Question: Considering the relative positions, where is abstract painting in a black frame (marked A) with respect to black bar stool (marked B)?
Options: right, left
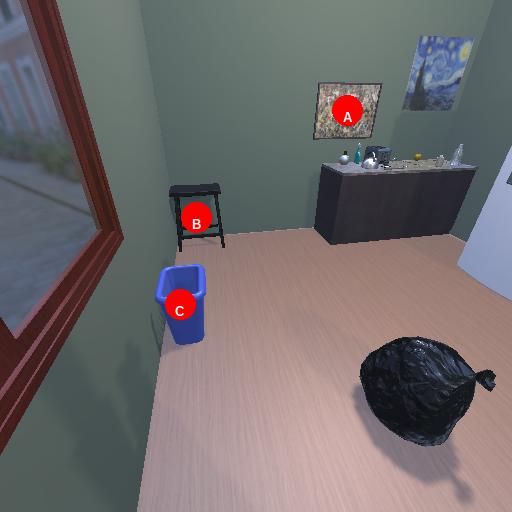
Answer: right